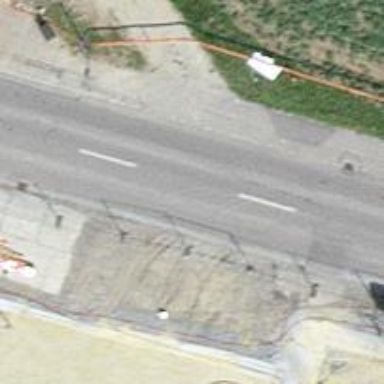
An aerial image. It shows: Bus stop with designated public transport stop position.